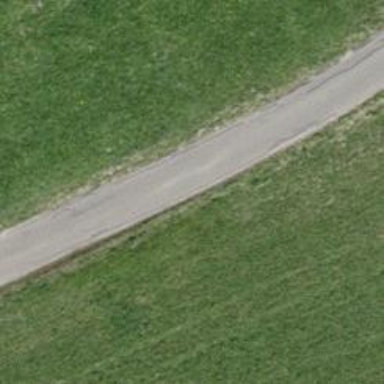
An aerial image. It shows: Unclassified road.